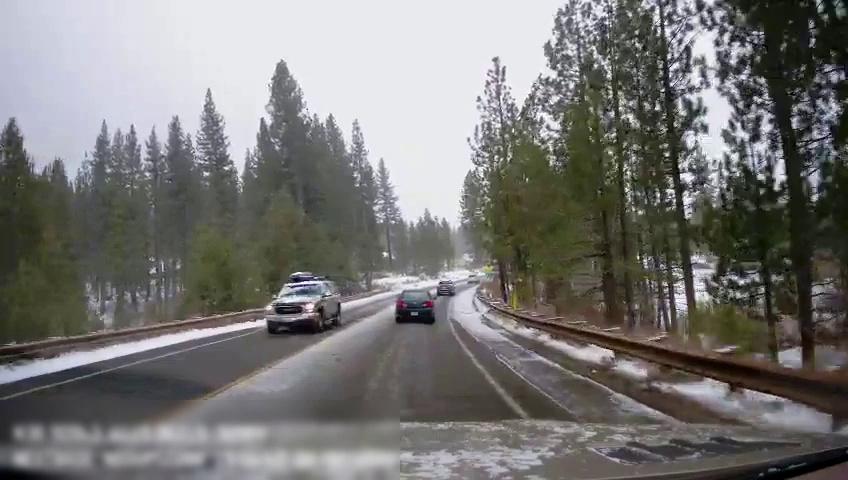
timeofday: Day
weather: Snowy
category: Drivable Space
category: Vehicles | SUV
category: Vehicles | SUV
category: Vehicles | Car
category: Vehicles | Car
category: Lanes | Opposite Lane
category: Lanes | Current Lane
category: Lanes | Opposite Lane
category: Lanes | Current Lane
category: Lanes | Alternate Lane
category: Lanes | Alternate Lane